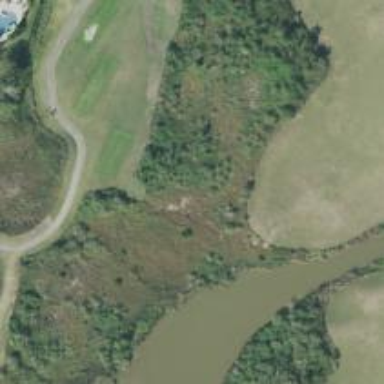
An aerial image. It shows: Rough area on grassy golf course.